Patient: sex M, age 48
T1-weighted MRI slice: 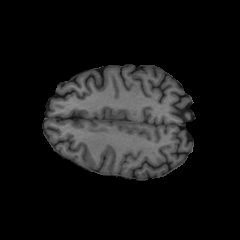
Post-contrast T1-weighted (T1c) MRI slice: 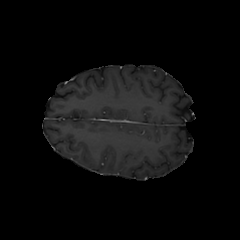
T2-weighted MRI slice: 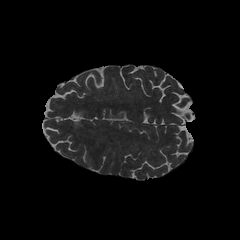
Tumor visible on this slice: no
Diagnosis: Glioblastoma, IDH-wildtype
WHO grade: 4